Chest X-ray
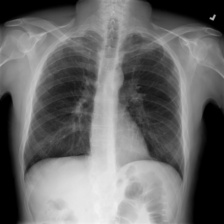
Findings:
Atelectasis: negative
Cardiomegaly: negative
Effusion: negative
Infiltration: negative
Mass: negative
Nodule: negative
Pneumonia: negative
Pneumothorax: negative
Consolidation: negative
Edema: negative
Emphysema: negative
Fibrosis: negative
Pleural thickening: negative
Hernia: negative